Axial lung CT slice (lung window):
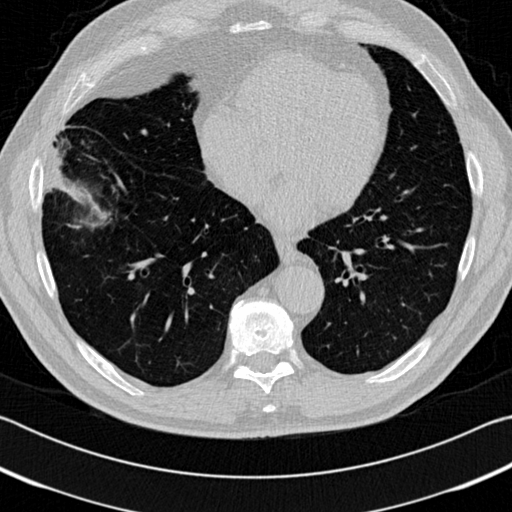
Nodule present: no